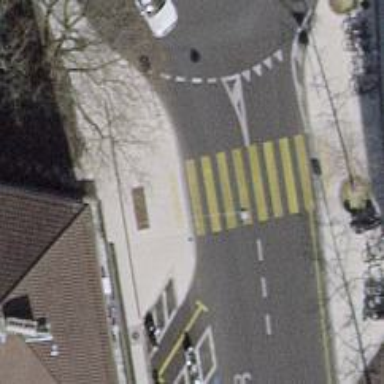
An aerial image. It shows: Uncontrolled zebra crossing with zebra markings.